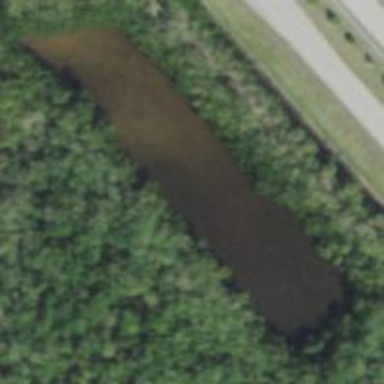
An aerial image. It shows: Pond with natural water.